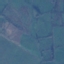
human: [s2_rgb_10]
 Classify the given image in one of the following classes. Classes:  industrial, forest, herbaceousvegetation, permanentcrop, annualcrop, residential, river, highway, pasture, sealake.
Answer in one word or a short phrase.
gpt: Pasture